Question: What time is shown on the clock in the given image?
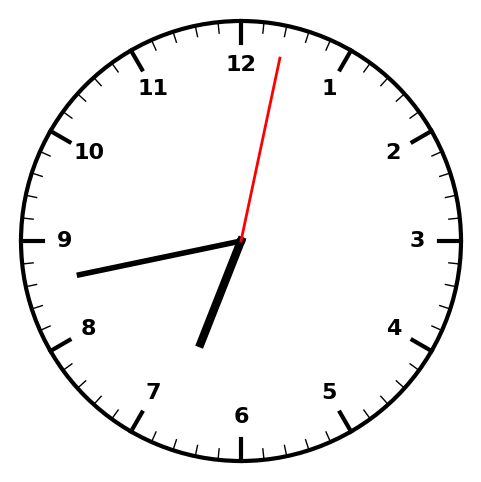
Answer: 06:43:02